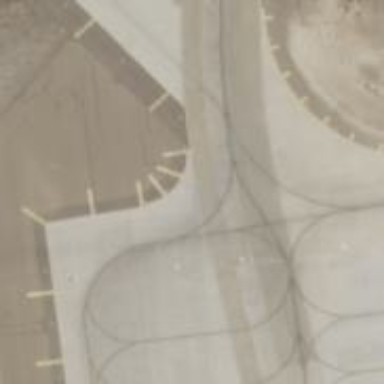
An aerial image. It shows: View of taxiway at the airport.